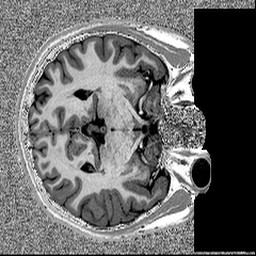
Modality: MP2RAGE
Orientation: axial
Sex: male